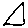
Label: triangle